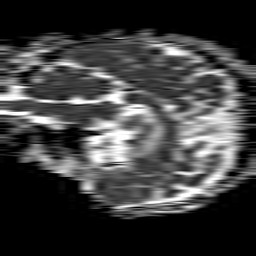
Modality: ADC
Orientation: sagittal
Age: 58
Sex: female
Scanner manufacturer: philips
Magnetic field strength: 1.5 T
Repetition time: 4.6 s
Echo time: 0.09059 s